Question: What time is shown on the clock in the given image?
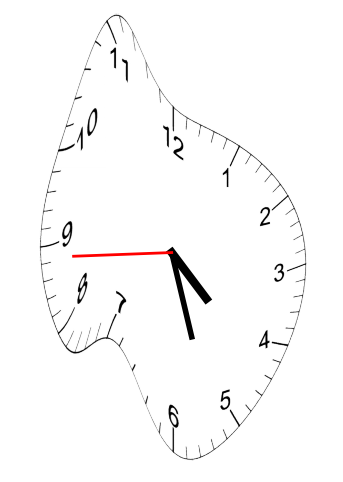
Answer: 04:26:44